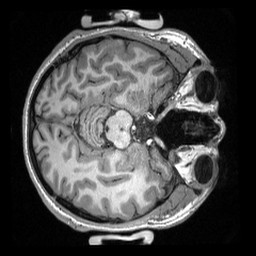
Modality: T1w
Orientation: axial
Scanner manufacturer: siemens
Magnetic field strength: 3 T
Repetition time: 2.3 s
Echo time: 0.00308 s